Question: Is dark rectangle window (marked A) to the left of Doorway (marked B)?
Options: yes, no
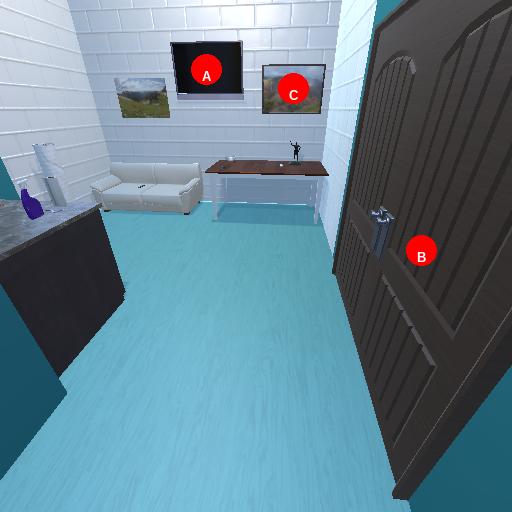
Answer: yes